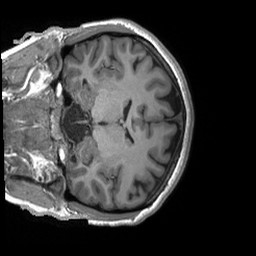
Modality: T1w
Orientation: coronal
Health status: ill
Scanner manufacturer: siemens
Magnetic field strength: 3 T
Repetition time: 2.3 s
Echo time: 0.00243 s